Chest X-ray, PA view. Patient: 59 years old, sex F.
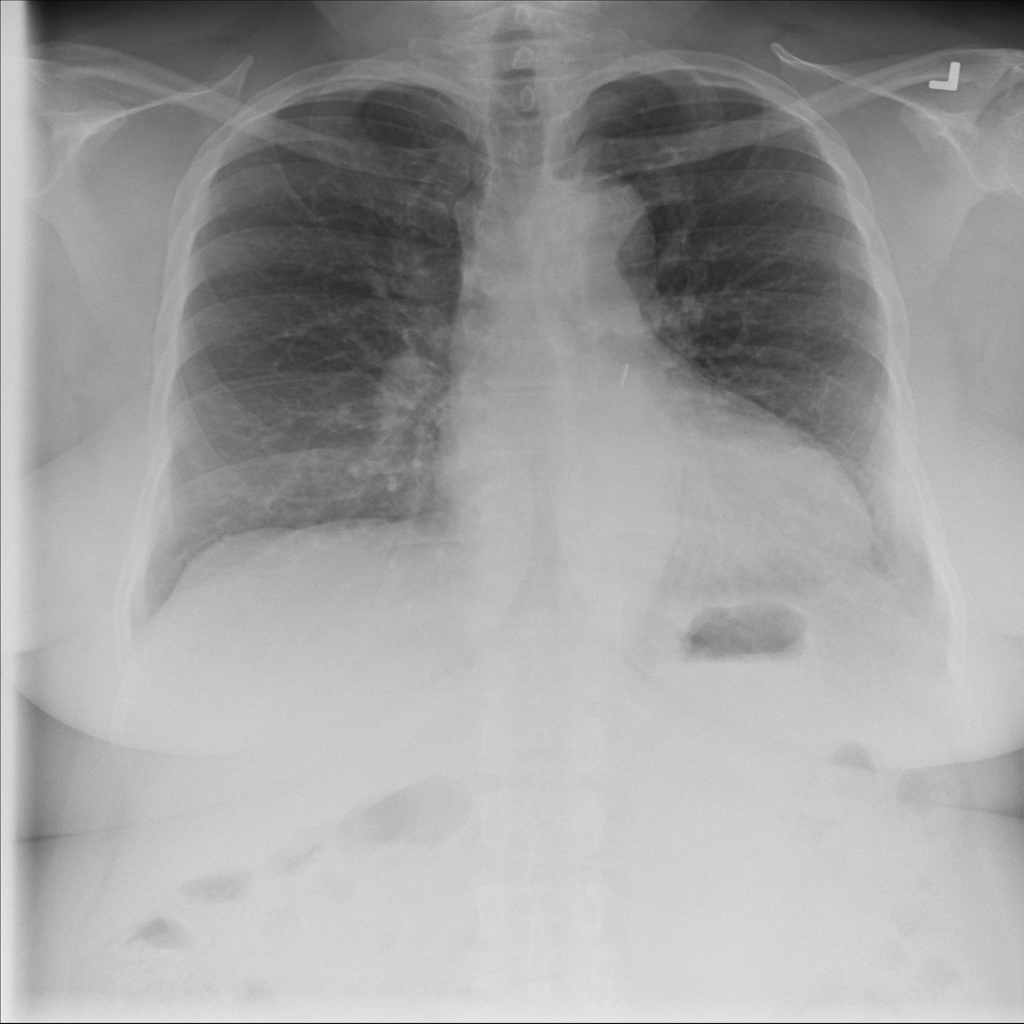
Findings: Cardiomegaly, Effusion, Infiltration